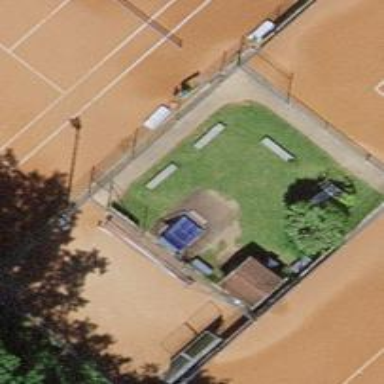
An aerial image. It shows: Sandy tennis court.